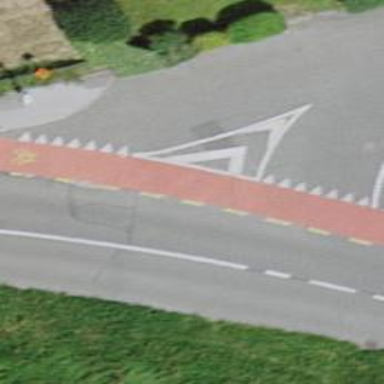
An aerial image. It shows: Marked crossing on cycleway.